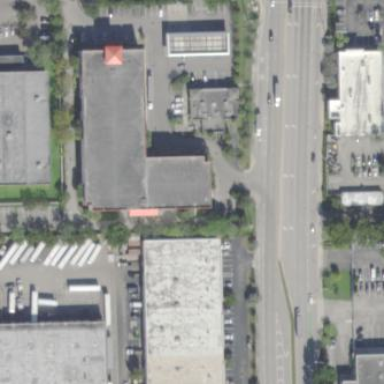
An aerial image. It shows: Storage rental shop called Public Storage located in building.